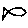
Label: fish